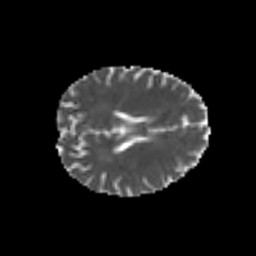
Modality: MD
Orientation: axial
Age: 25
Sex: male
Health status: healthy